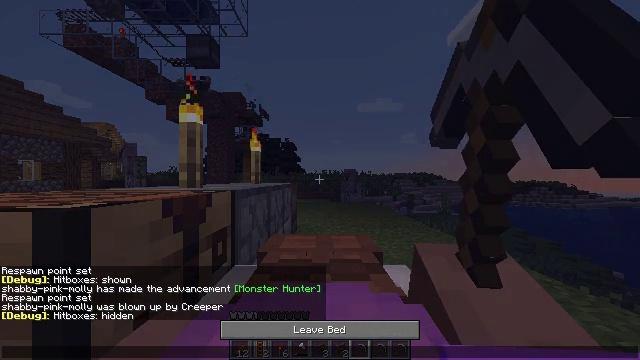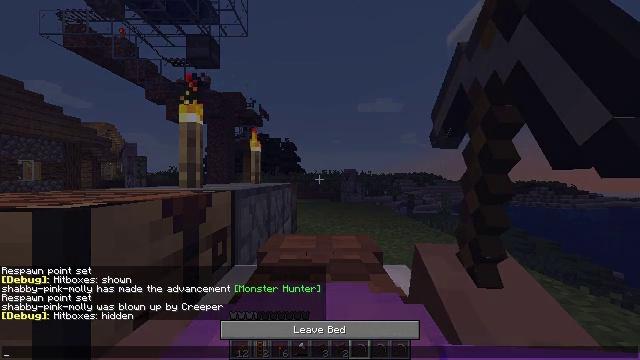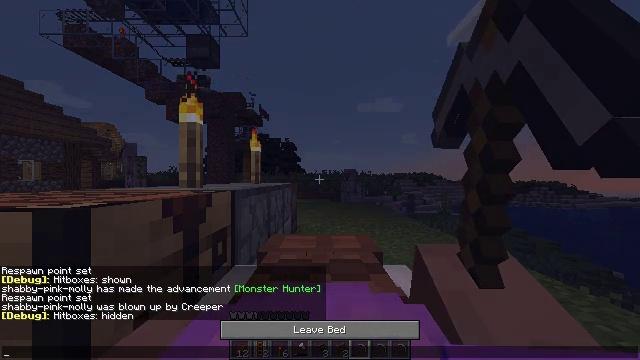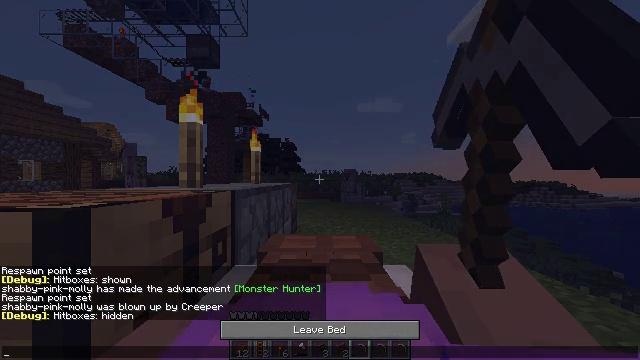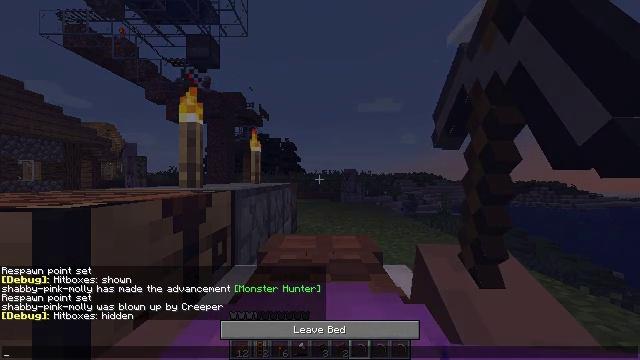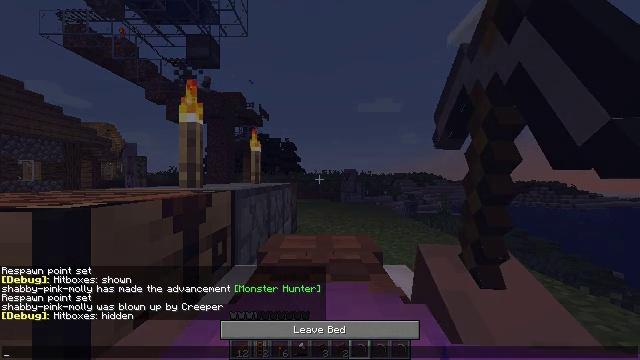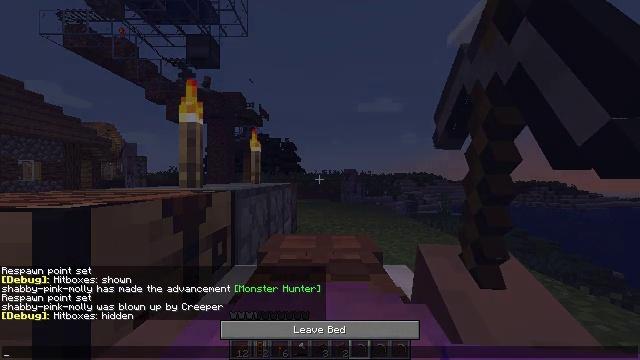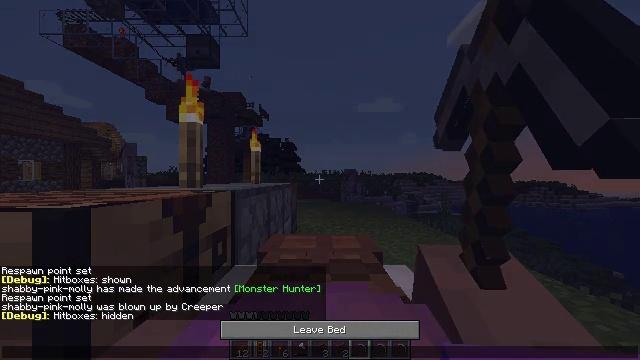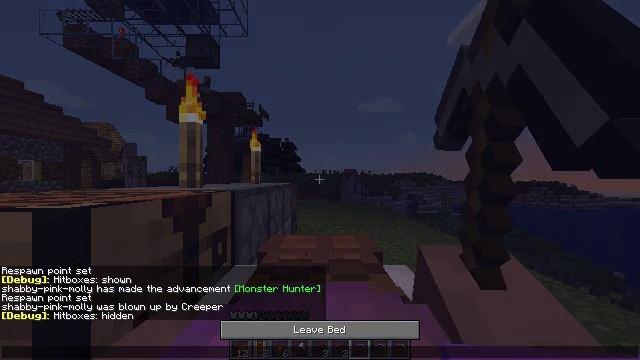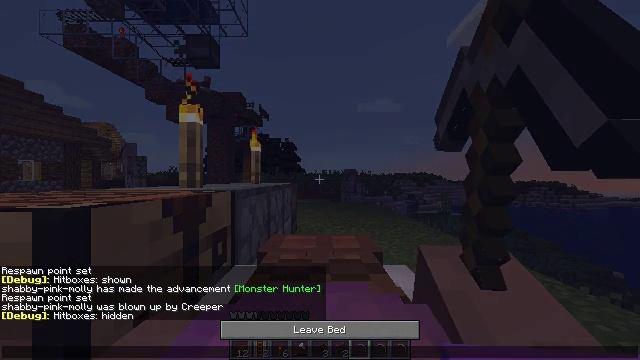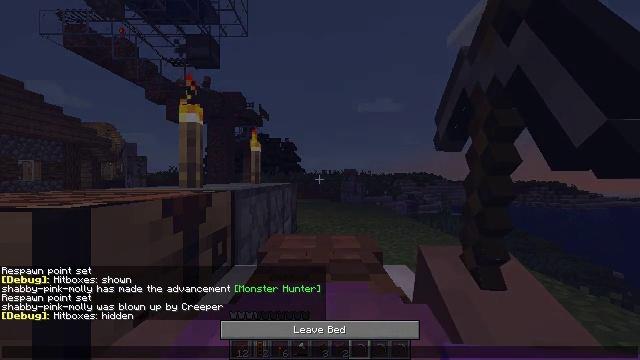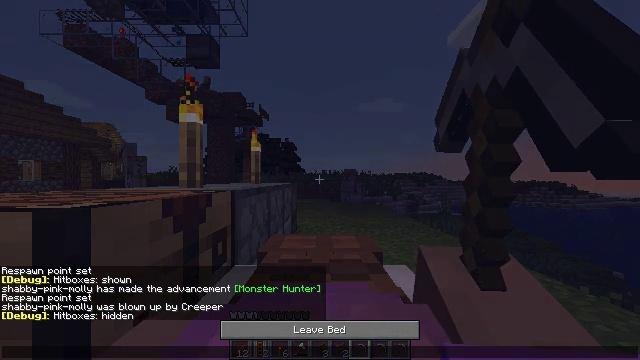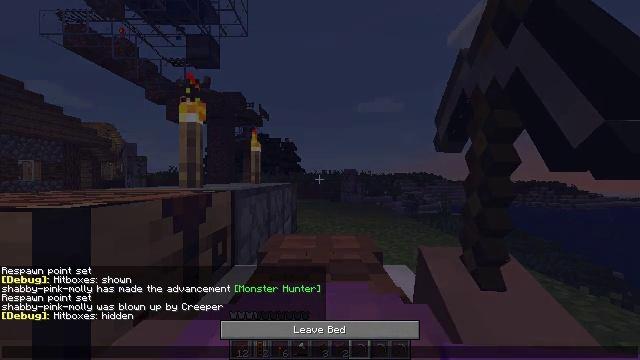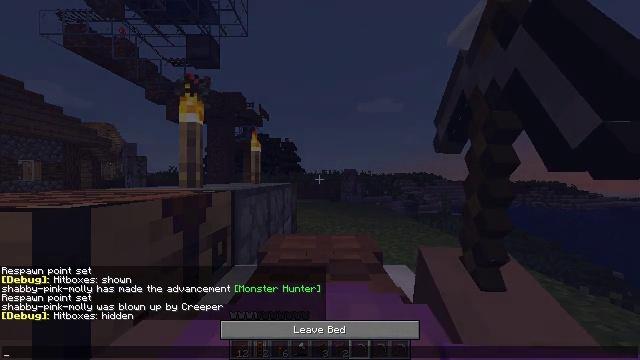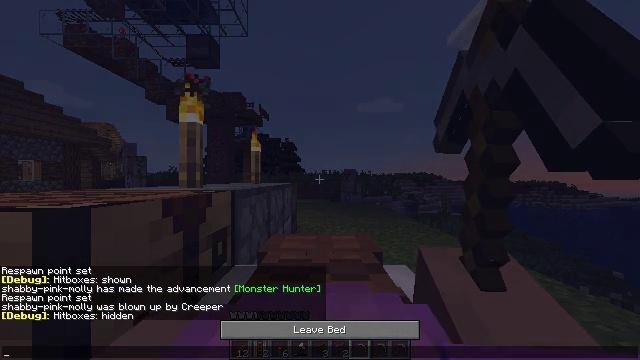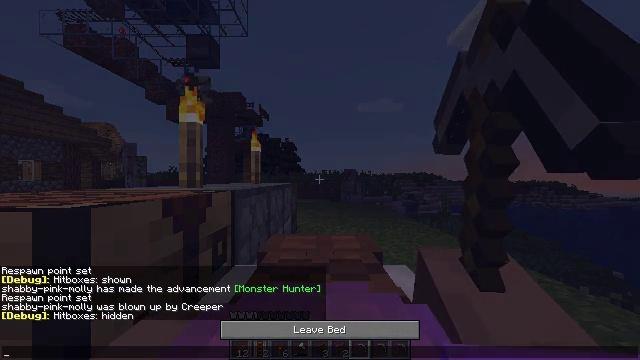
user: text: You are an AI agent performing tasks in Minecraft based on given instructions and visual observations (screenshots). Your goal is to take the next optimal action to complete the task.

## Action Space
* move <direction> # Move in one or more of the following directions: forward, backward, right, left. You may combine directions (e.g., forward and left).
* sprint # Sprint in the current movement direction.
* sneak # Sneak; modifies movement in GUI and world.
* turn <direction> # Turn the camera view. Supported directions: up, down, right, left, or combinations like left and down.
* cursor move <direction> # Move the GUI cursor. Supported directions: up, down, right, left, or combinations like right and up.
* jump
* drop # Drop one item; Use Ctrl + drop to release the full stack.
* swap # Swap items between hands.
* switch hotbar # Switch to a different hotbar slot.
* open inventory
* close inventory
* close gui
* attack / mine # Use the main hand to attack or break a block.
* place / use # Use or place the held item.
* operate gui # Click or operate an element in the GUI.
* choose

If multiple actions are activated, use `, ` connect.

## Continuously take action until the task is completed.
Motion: motion action
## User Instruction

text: Gather the ladder by attacking it.
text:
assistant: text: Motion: no_op
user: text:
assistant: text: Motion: no_op
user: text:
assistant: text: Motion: no_op
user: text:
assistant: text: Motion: no_op
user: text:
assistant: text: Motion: no_op
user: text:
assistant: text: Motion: no_op
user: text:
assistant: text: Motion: no_op
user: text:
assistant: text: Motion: no_op
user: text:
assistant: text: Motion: no_op
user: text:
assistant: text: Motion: no_op
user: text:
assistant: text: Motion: no_op
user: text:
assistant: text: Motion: no_op
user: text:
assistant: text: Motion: no_op
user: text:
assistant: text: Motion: no_op
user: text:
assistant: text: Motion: no_op
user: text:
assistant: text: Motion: no_op
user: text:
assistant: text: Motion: no_op
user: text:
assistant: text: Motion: no_op
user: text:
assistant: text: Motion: no_op
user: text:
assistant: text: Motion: no_op
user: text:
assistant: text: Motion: no_op
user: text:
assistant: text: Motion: no_op
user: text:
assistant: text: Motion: no_op
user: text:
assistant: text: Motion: no_op
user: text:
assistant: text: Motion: no_op
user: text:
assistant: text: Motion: no_op
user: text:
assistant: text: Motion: no_op
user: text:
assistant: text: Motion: no_op
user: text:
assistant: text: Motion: no_op
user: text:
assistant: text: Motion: no_op